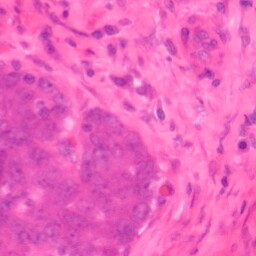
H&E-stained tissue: Colon